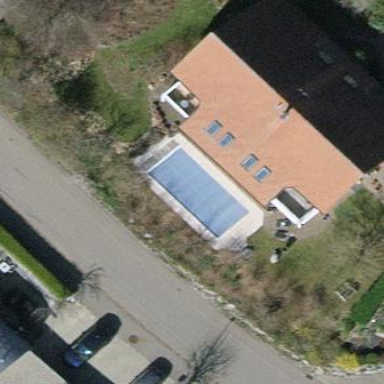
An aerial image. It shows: Swimming pool located in leisure land.